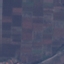
Land use / land cover: PermanentCrop